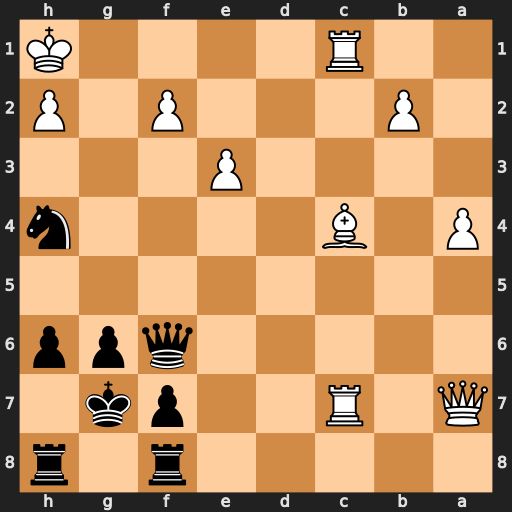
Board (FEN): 5r1r/Q1R2pk1/5qpp/8/P1B4n/4P3/1P3P1P/2R4K
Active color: b
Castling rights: -
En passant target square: -
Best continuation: Qf3+ Kg1 Qg2#